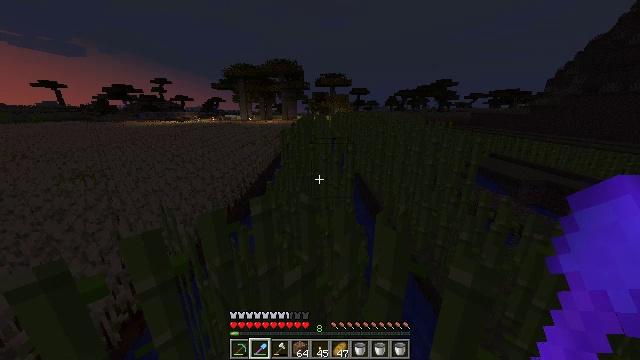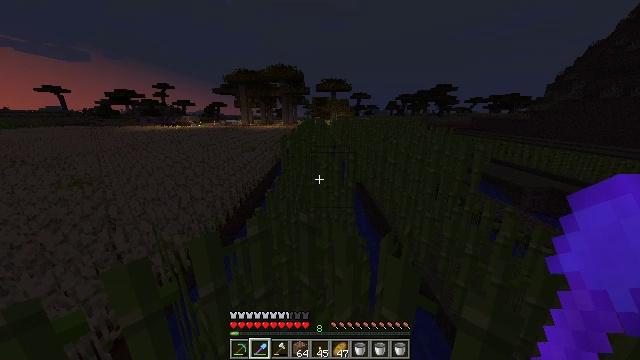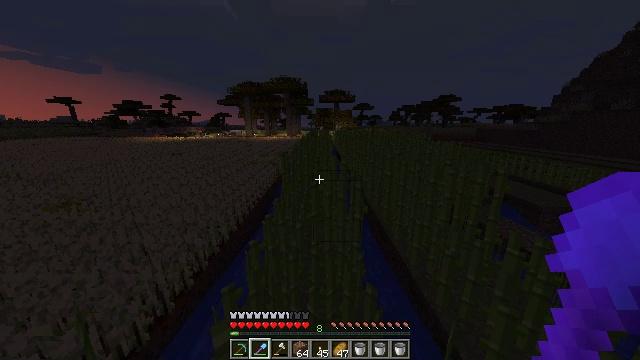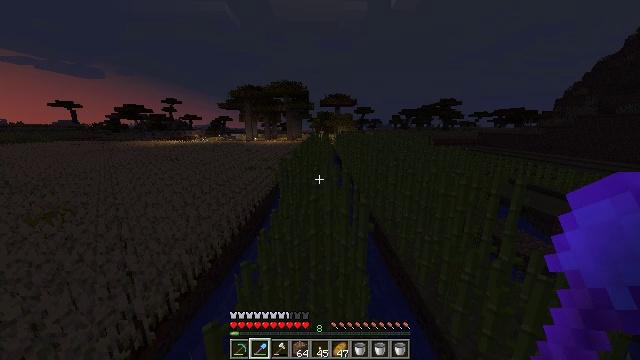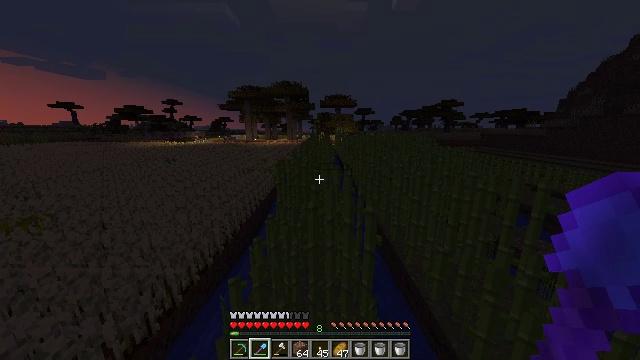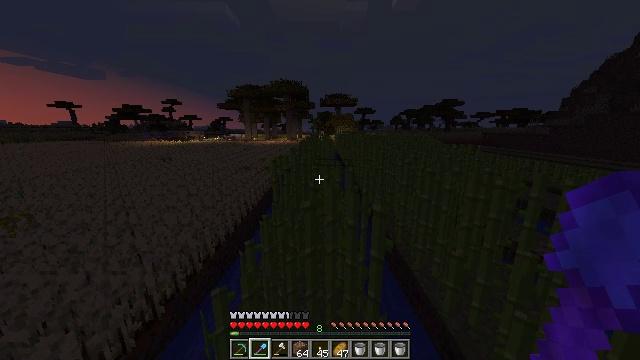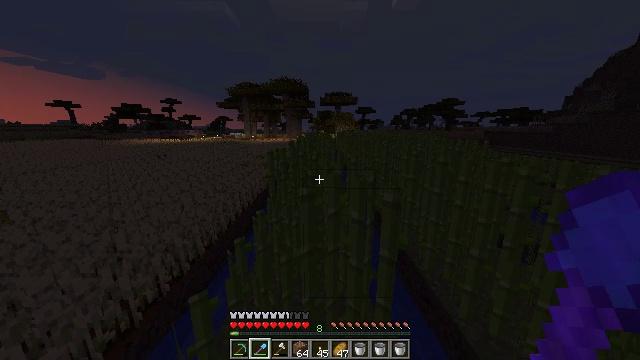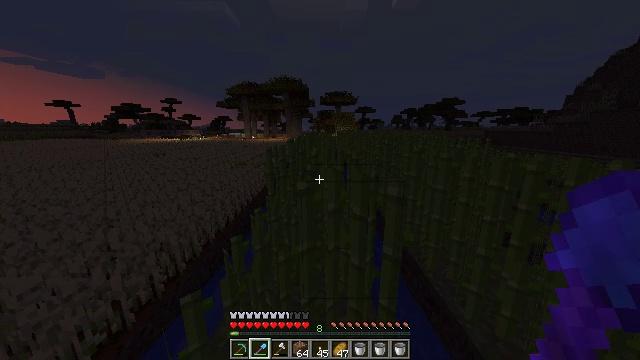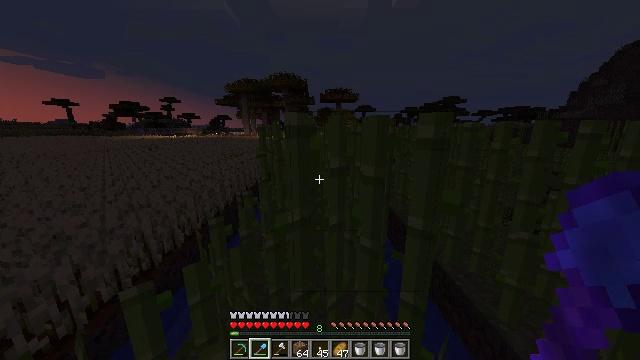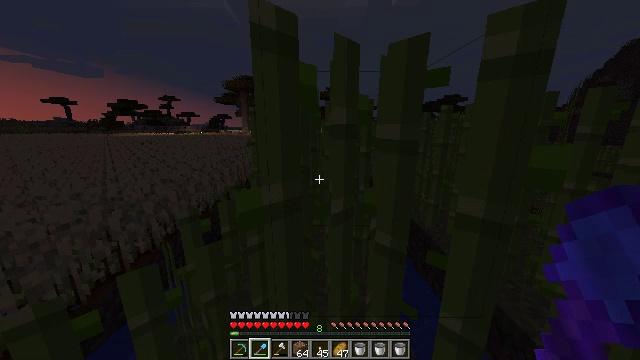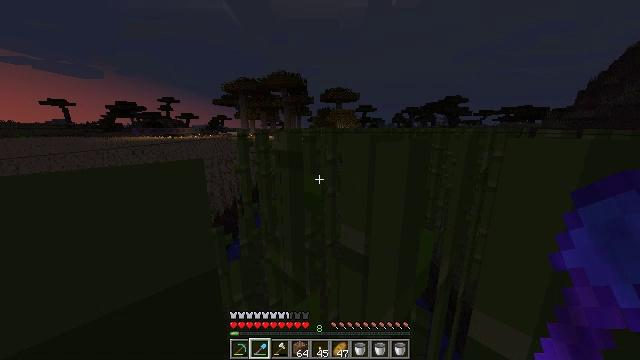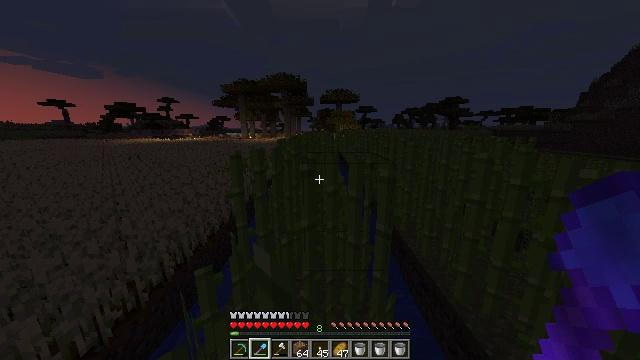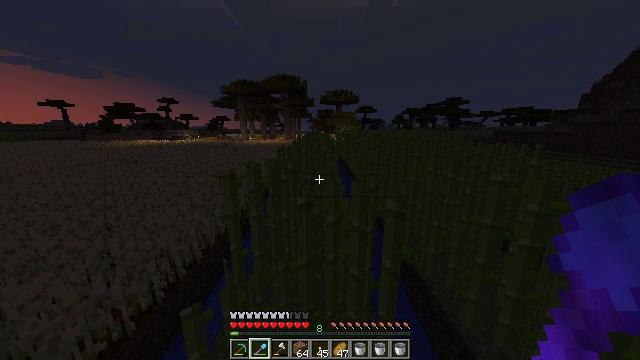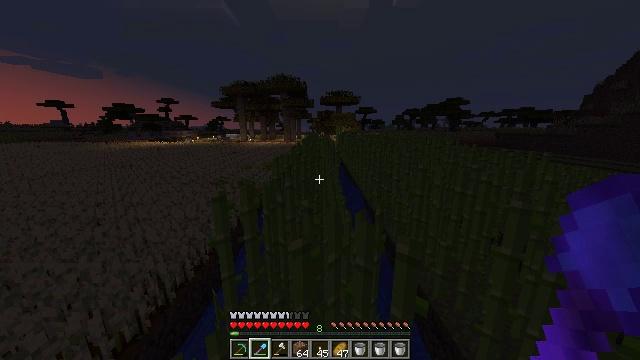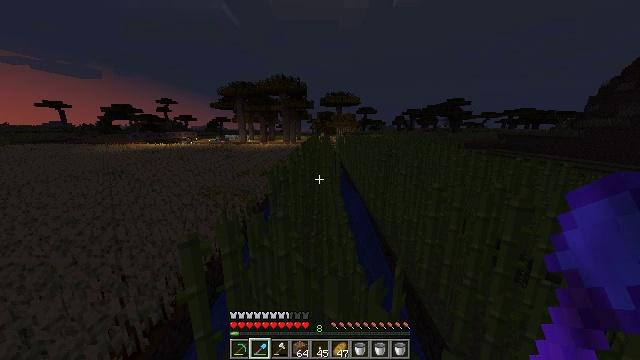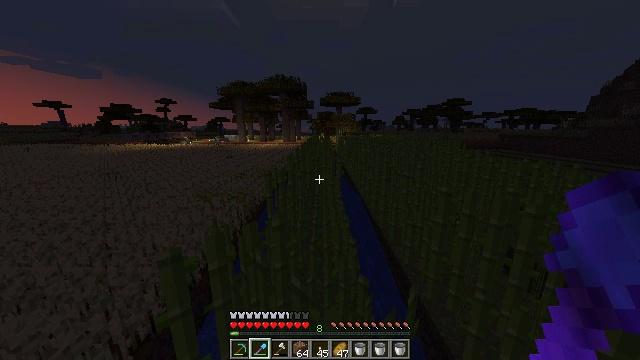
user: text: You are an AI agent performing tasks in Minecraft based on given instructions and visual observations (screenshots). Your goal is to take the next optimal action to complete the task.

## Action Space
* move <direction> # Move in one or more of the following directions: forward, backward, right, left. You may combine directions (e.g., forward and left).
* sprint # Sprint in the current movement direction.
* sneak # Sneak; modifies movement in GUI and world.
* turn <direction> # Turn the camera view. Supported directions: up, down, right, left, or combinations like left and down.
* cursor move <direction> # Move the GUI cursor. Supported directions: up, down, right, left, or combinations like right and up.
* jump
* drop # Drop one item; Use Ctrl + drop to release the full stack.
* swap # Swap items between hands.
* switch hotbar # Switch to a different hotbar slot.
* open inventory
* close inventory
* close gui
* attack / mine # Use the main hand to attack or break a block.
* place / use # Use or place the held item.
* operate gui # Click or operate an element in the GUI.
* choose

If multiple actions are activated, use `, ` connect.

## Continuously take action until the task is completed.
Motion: motion action
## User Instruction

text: Mine the sugar cane near rivers.
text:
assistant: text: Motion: move forward, sprint, turn up, jump
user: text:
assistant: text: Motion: move forward, sprint, turn up, jump
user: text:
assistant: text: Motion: move forward, sprint, jump
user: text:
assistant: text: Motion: move forward, sprint, jump
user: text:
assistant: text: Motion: move forward, sprint, jump
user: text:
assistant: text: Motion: move forward, sprint, jump
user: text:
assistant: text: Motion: move forward, sprint, jump
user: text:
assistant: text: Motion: move forward, sprint, jump
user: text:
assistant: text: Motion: move forward, sprint, jump
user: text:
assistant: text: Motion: move forward, sprint, jump
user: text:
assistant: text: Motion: move forward, sprint, jump
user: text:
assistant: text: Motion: move forward, sprint, jump
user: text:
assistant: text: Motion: move forward, sprint, jump
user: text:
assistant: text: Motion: move forward, sprint, jump
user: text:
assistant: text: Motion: move forward, sprint, jump
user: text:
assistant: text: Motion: move forward, sprint, turn up, jump
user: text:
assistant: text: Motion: move forward, sprint, jump
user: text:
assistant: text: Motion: move forward, sprint, jump
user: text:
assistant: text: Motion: move forward, sprint, jump
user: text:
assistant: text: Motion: move forward, sprint, jump
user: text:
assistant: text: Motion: move forward, sprint, jump
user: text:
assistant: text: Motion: move forward, sprint, jump
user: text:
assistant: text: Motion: move forward, sprint, jump
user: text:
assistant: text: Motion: move forward, sprint, jump
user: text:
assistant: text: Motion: move forward, sprint, jump
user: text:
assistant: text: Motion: move forward, sprint, jump
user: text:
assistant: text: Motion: move forward, sprint, jump
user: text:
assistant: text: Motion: move forward, sprint, jump
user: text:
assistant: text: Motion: move forward, sprint, jump
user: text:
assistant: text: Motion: move forward, sprint, jump